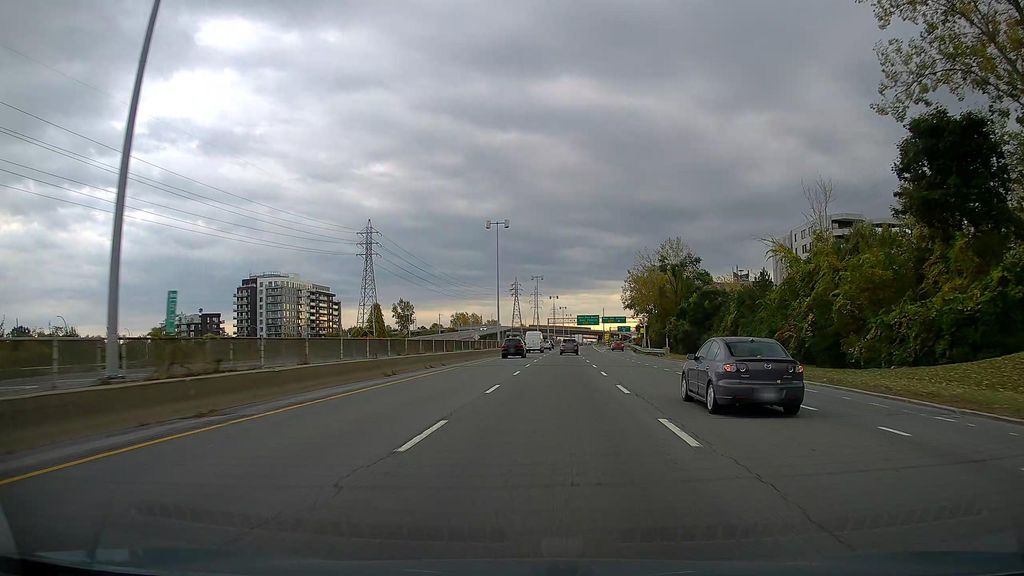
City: montreal